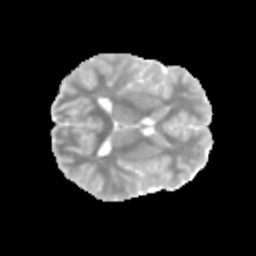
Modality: MD
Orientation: axial
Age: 11
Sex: male
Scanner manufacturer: siemens
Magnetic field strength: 3 T
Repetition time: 3.8 s
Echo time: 0.07 s